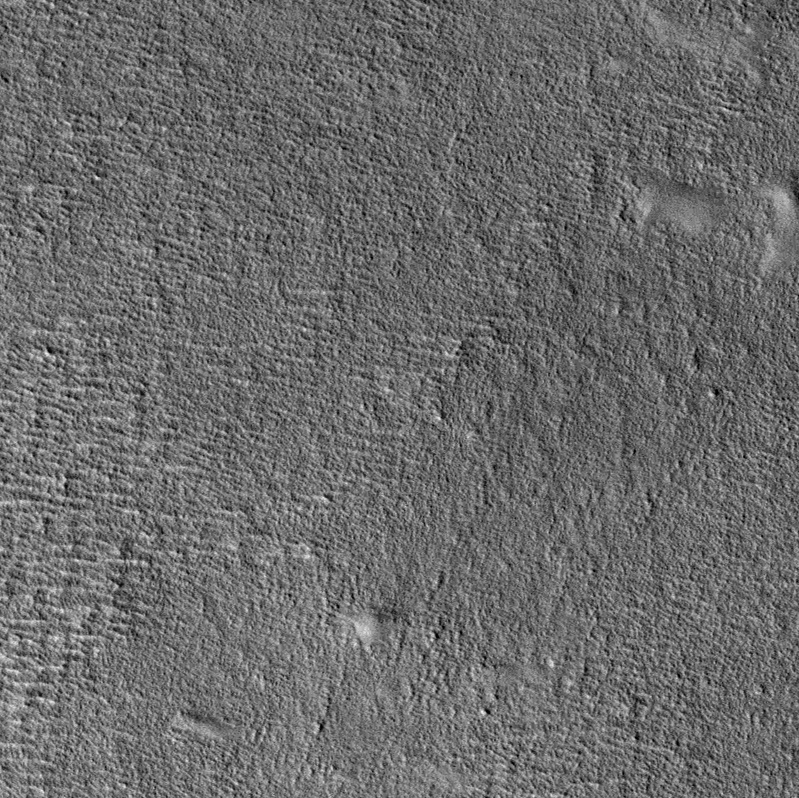
Label: dustdevil